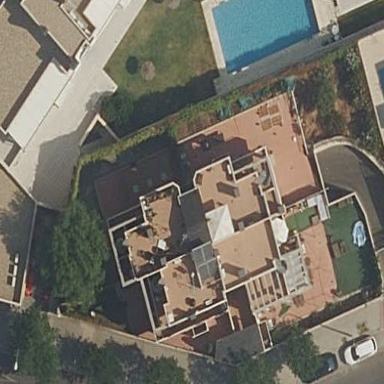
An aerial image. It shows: Residential building.